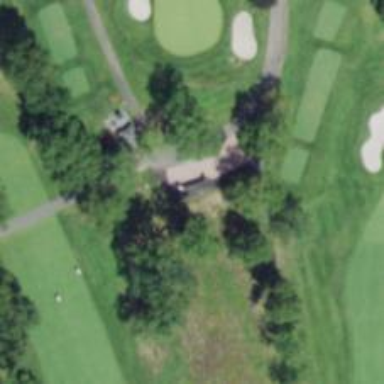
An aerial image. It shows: Path used for both walking and golf.